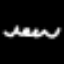
Label: squiggle